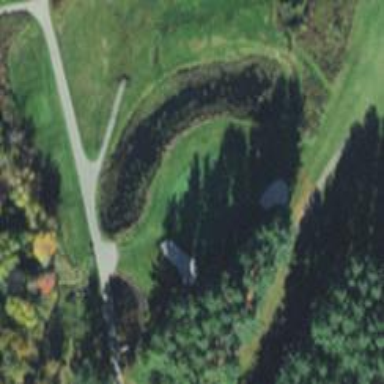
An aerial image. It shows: Golf hole.